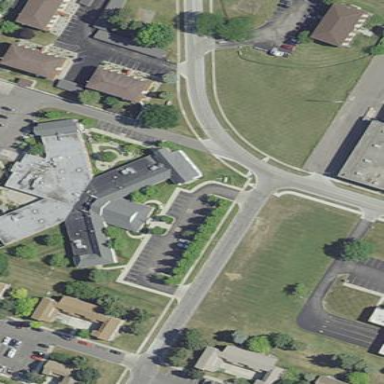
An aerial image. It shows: Nursing home building.